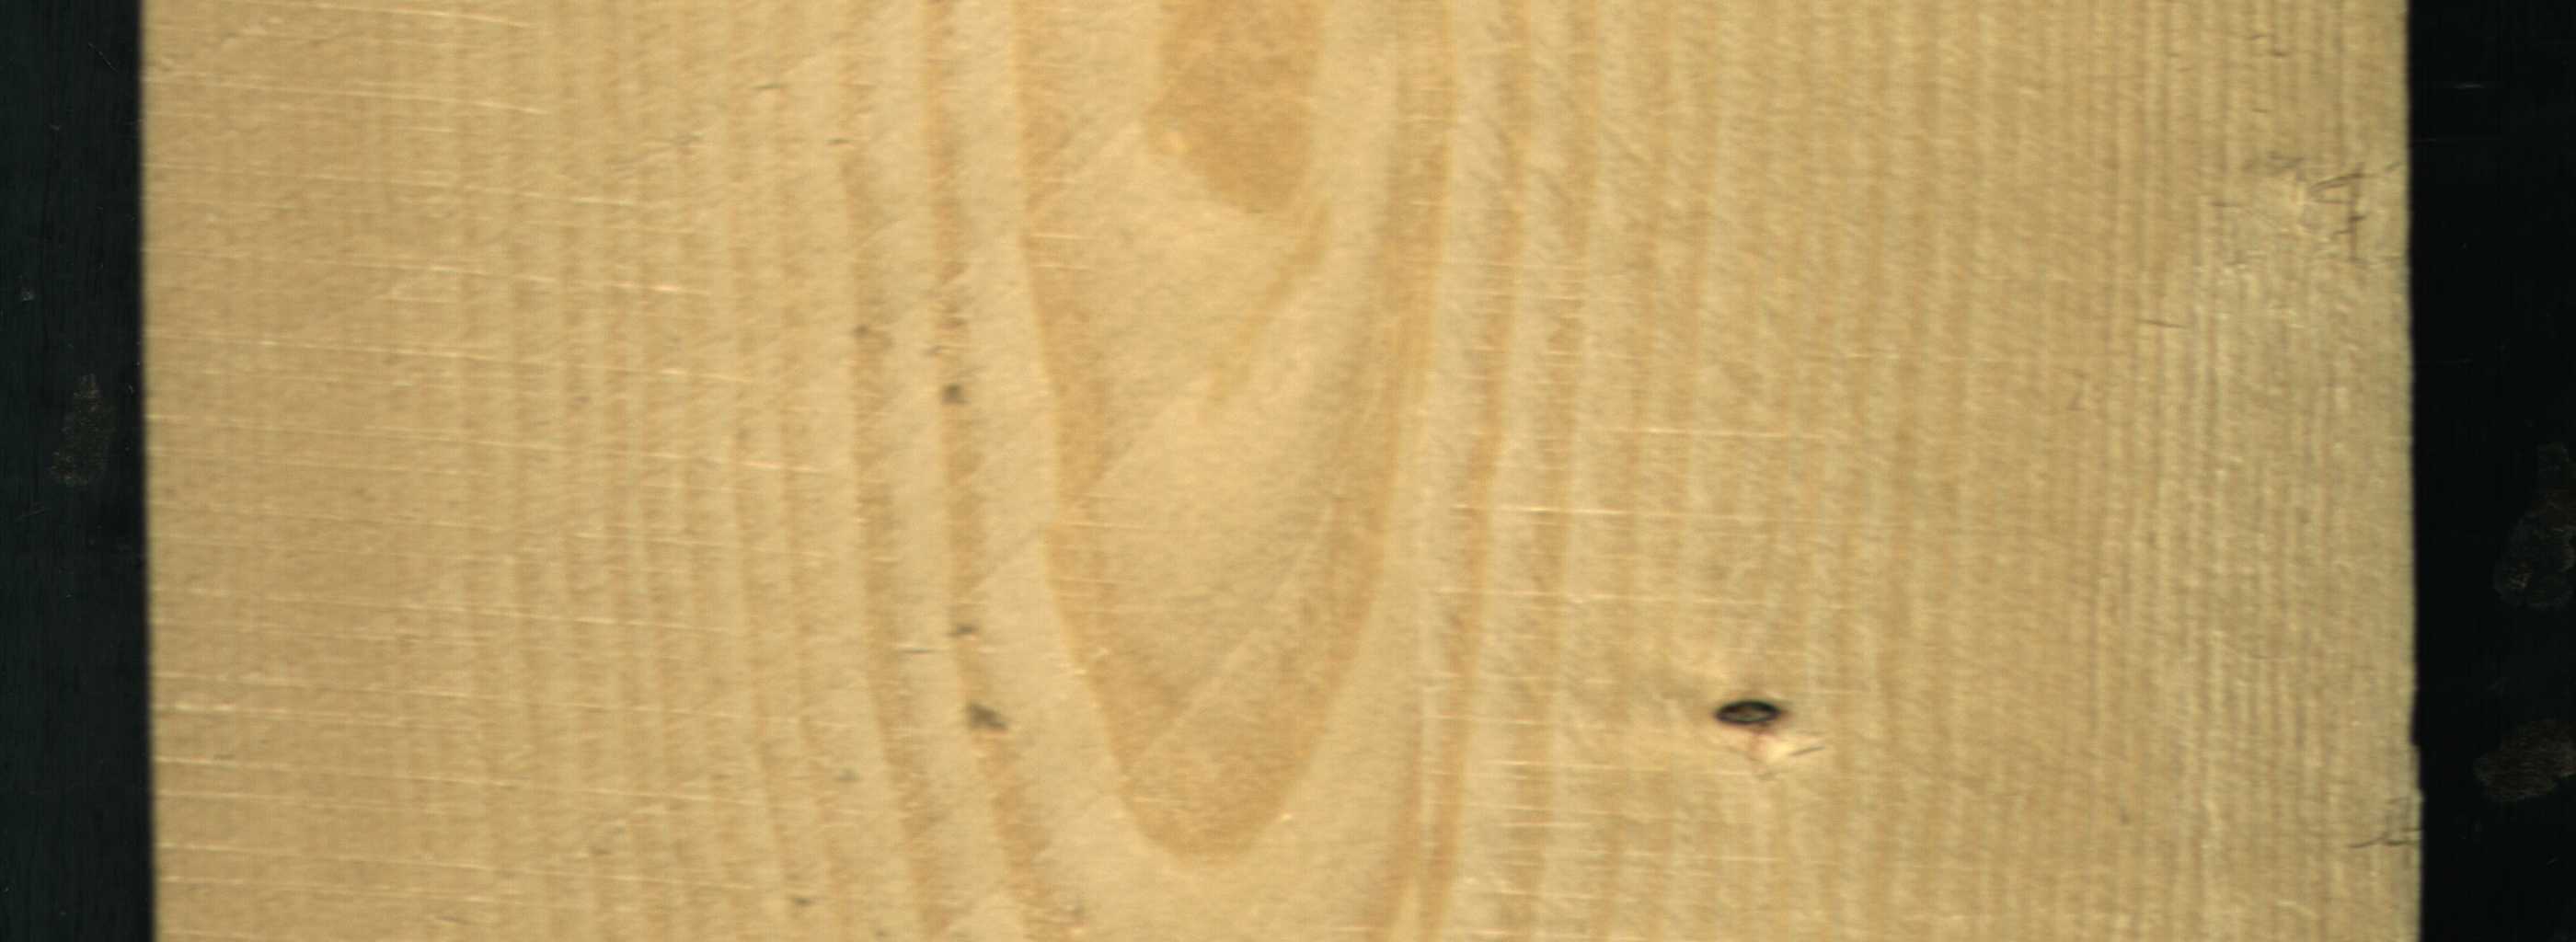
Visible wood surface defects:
Dead_Knot